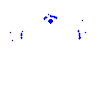
Particle: pion